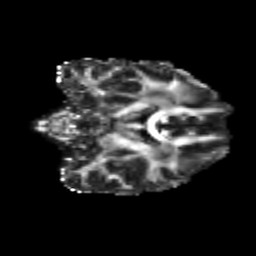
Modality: FA
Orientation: coronal
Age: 25
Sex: female
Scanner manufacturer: siemens
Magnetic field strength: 3 T
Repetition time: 3.5 s
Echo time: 0.113 s